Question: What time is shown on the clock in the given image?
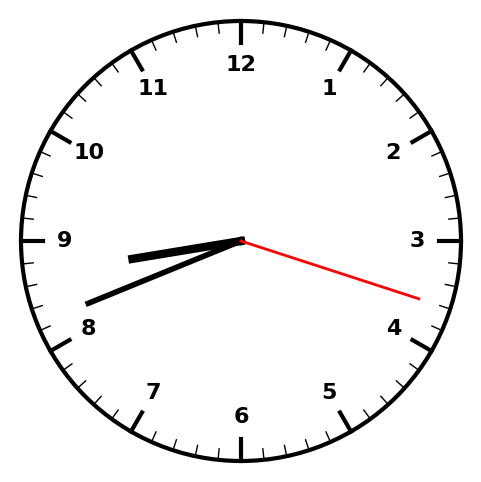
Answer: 08:41:18